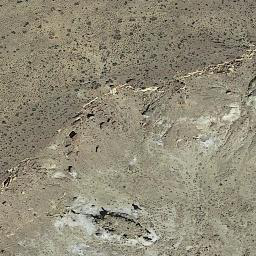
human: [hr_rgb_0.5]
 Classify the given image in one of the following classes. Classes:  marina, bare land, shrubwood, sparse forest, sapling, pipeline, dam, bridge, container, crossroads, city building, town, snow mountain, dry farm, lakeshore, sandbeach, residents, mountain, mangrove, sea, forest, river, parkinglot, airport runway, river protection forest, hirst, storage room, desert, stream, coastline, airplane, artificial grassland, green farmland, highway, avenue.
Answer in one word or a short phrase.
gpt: bare land